Field crop: tomato
Growth stage: 1
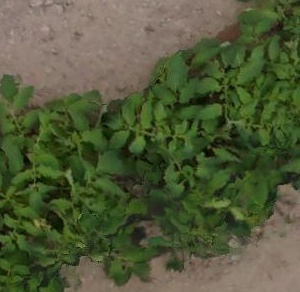
Species: tomato